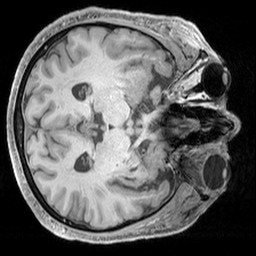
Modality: T1w
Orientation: axial
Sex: male
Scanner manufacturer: siemens
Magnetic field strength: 3 T
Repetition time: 2.3 s
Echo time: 0.00226 s